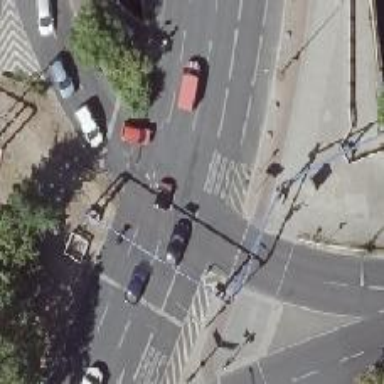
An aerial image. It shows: Asphalt road with primary status. There is lane for buses and shared by cyclists on the right side.